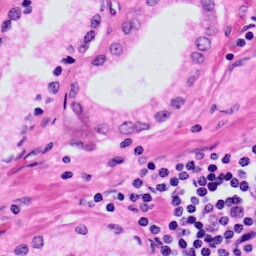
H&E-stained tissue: Prostate